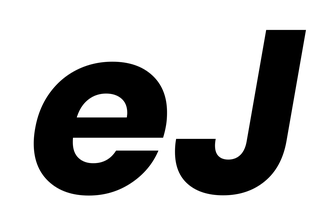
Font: Poppins-BoldItalic